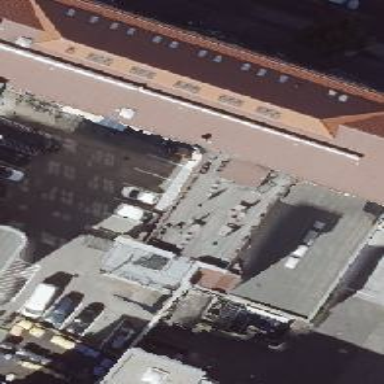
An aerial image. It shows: Café.